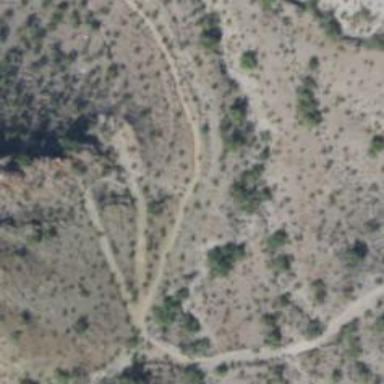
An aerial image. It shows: Hiking trail path.